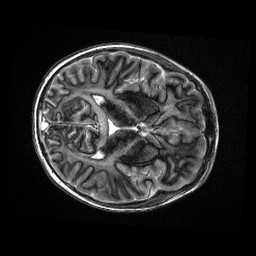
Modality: MP2RAGE
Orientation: axial
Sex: male
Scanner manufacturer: siemens
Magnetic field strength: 3 T
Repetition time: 5 s
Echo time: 0.00368 s